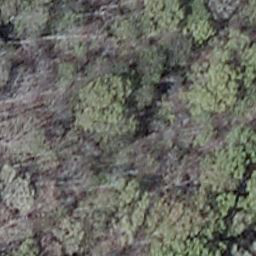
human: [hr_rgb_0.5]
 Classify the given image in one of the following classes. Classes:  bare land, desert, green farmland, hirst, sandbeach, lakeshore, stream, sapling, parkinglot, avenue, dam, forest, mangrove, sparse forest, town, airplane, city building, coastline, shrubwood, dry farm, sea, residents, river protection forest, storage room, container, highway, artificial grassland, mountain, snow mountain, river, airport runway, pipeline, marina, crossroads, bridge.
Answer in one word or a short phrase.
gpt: shrubwood